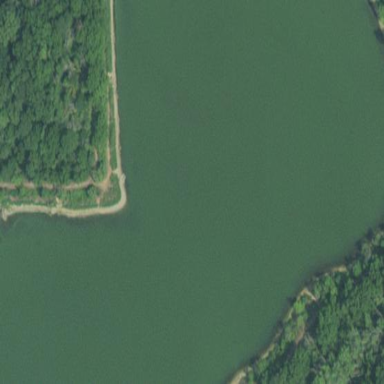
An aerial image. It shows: Lake with natural water.